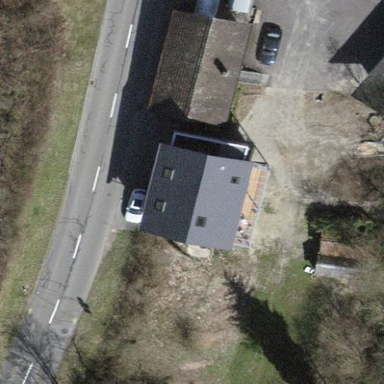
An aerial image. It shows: Simple house.